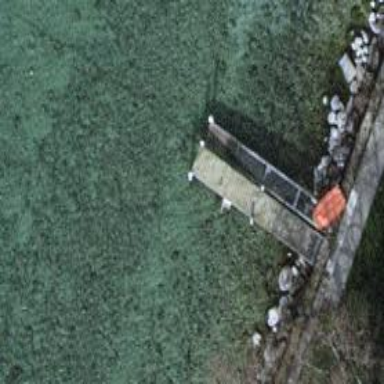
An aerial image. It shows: Man-made pier.